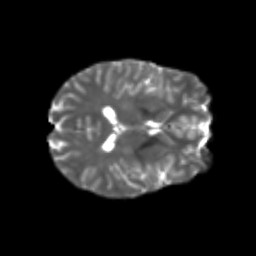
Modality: T2w
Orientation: axial
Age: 20
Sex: female
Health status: healthy
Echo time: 0.074 s